Brain MRI, modality: ceT1
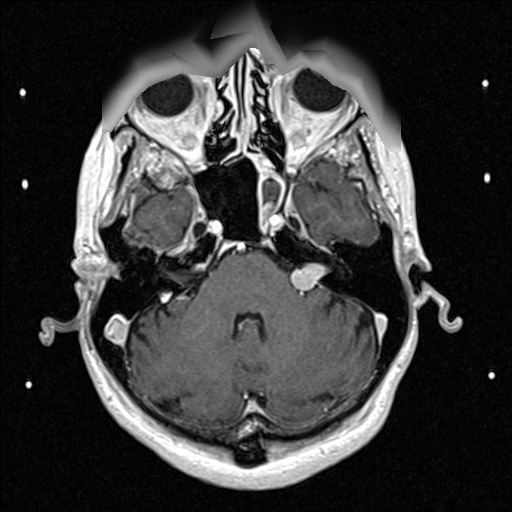